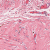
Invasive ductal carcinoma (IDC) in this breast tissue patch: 0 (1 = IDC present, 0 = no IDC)